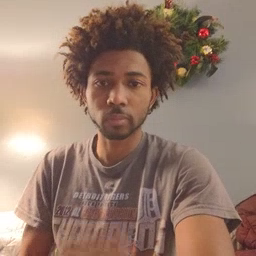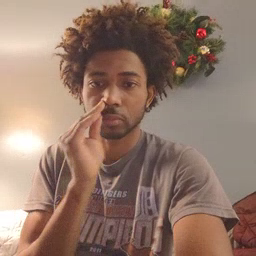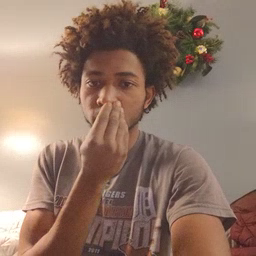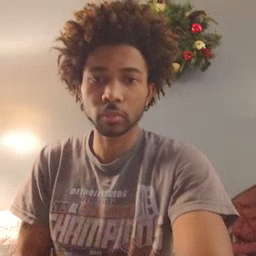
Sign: flower